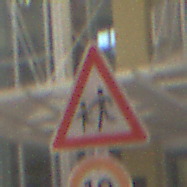
Verkehrszeichen: KinderRechts
Zusatzzeichen unten: Geschwindigkeit10
Umgebung: Outdoor, Urban
Tageszeit: MorningAfternoon
Wetter: PartlyCloudy
Licht: Natural
Jahreszeit: NotSpecified
Kontrast: HighContrast